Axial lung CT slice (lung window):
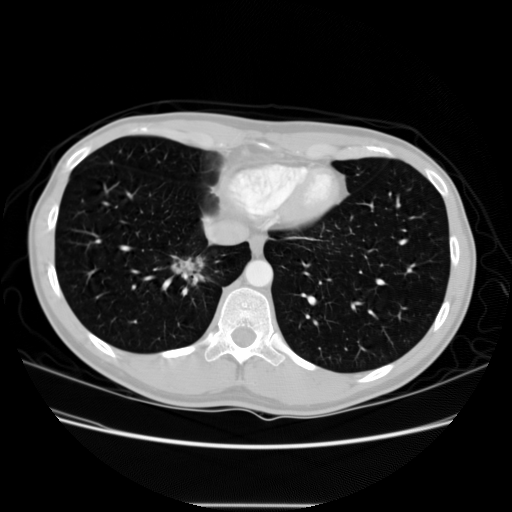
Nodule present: yes
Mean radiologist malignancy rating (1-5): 5